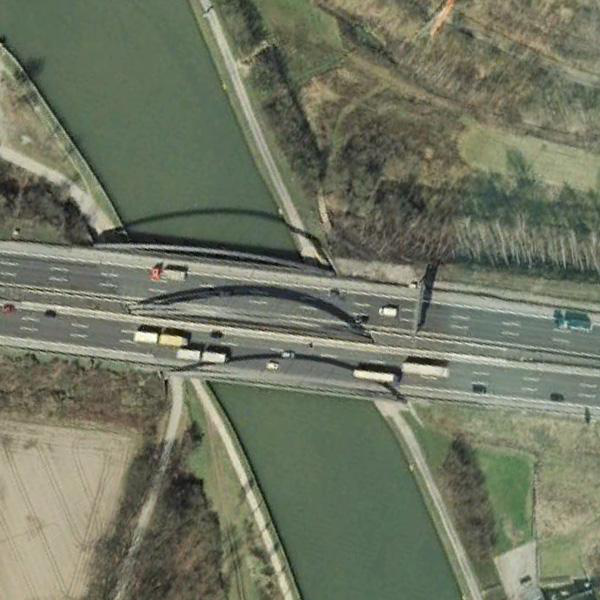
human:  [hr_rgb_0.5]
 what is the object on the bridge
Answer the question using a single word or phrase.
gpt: car